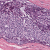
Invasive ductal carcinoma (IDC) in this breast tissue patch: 1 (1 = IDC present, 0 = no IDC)